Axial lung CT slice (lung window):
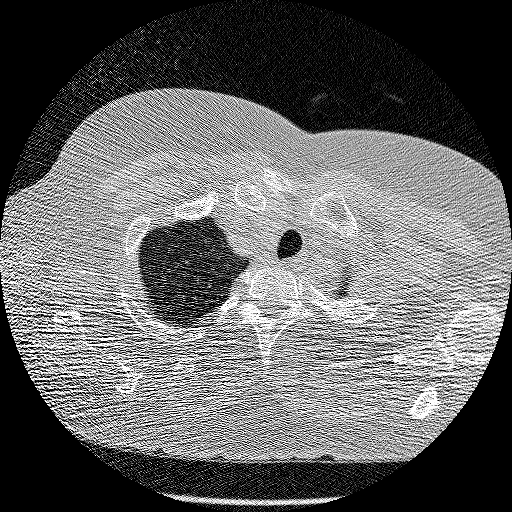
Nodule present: no